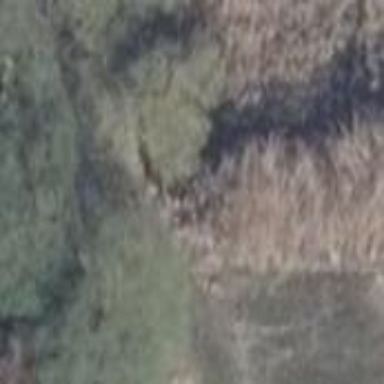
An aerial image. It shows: Beautiful wet meadow natural wetland.